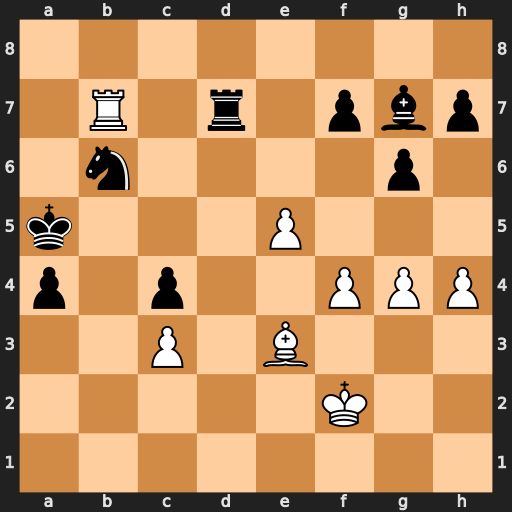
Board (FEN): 8/1R1r1pbp/1n4p1/k3P3/p1p2PPP/2P1B3/5K2/8
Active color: w
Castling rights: -
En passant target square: -
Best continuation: Bxb6+ Kb5 Rxd7